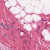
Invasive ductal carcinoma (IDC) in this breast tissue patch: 0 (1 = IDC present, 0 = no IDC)